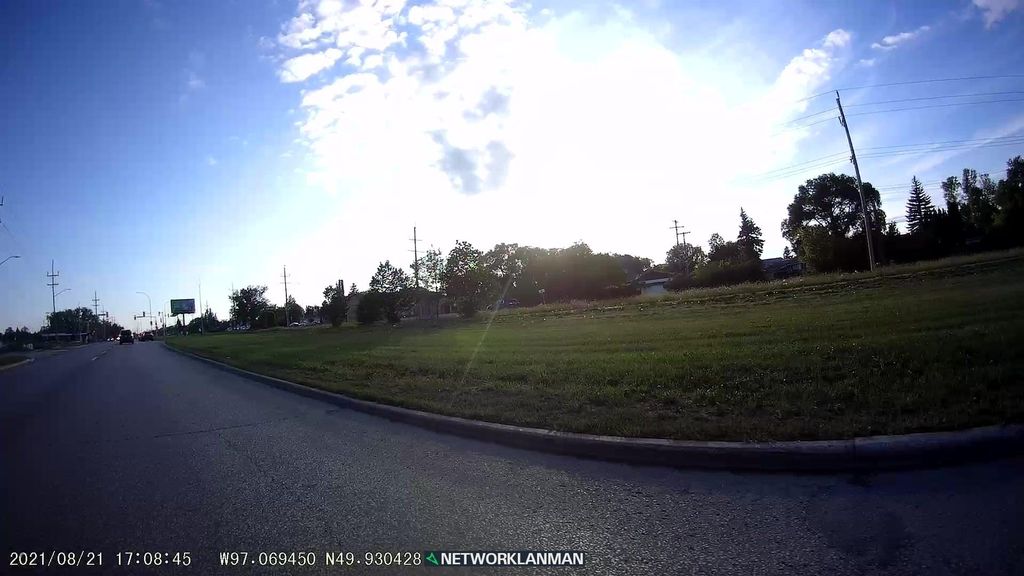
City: winnipeg